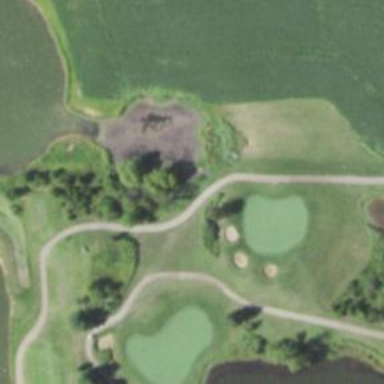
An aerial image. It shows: Service road used as golf cart path.